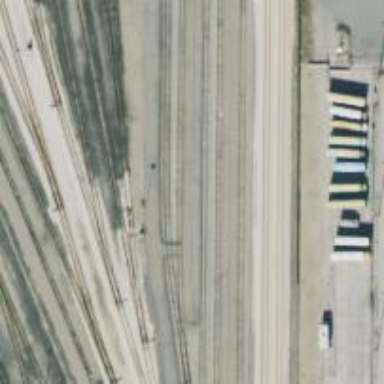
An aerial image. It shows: Railway yard used for servicing trains.